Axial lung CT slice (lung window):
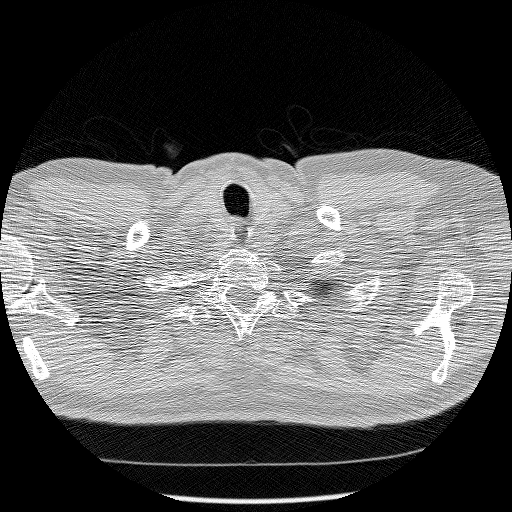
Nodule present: no